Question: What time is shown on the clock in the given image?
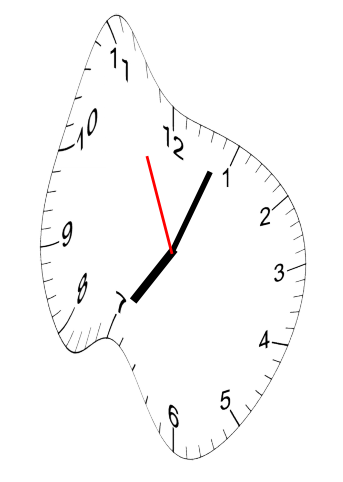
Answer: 07:03:56